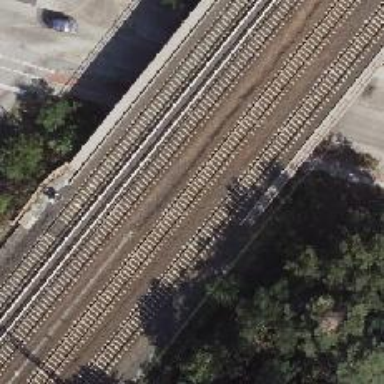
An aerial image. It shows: Bridge with electrified railway tracks featuring contact line.